Question: I'm just started learning Unreal Engine and still can make some obvious mistakes. And I strongly don't understand why 'when I render video, camera moves to zero coordinates.'
I made a Sequence, where my camera simply moves from one position to other. But when I go to Movie Render Queue, choose this sequence, and render local - it renders frames as if camera was on 'zero' coordinates, and doesn't move.
Sequences

<URL>
I made everything like in tutorials I watched, but nothing helped.
Do you know why this can happen?
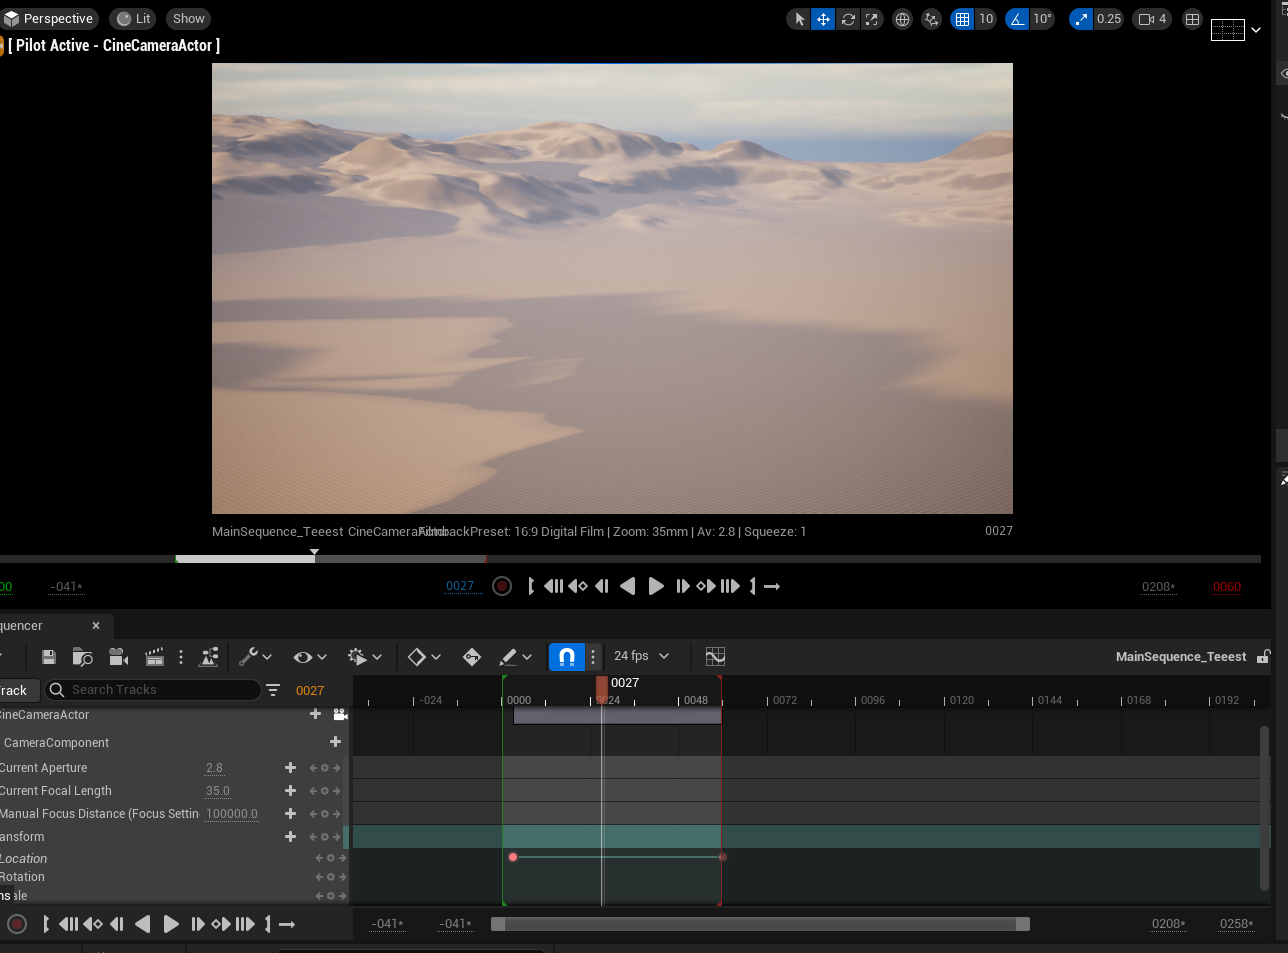
Answer: Check first if you marked the keyframes right if so check this tutorial on how to use cameras and keyframes in U5.1
<URL>
Note: if the problem still appers it could be a U5.1 Bug since its shortly released.